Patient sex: M
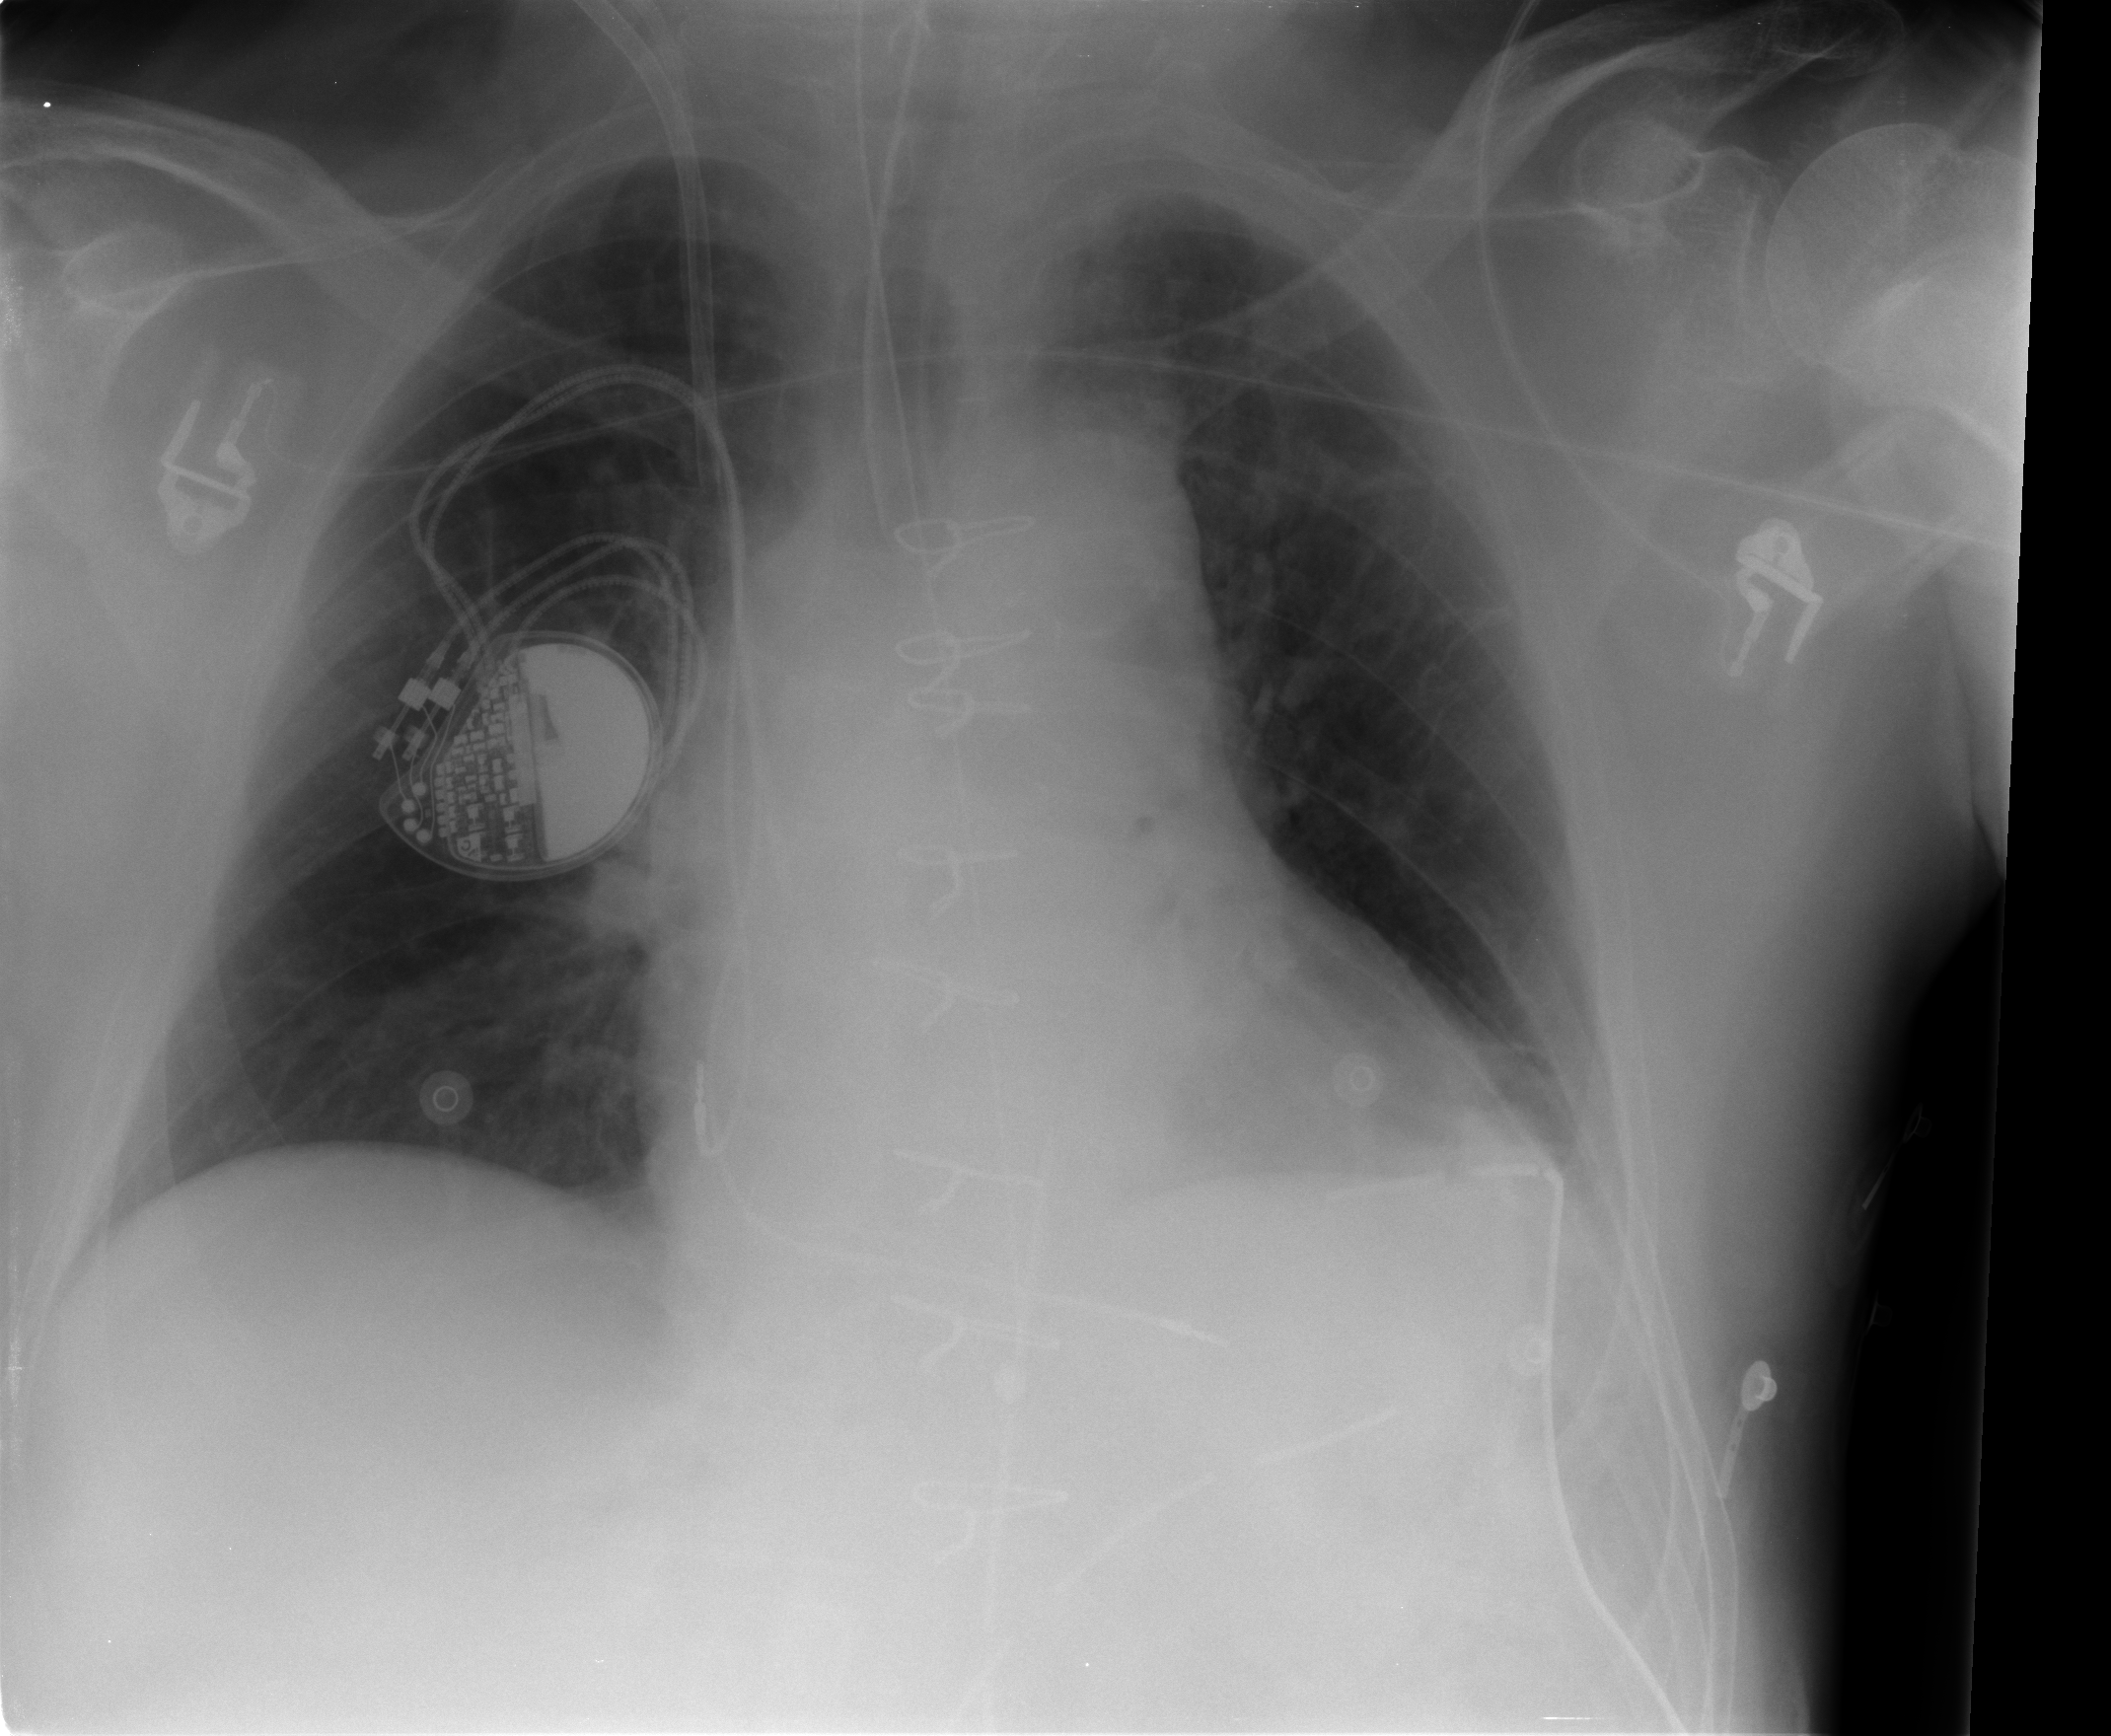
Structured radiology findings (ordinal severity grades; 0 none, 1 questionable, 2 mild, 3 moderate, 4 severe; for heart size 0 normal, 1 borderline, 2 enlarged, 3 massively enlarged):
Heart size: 2
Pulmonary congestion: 2
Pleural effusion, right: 0
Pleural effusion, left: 0
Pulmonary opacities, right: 0
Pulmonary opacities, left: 0
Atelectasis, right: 0
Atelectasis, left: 1